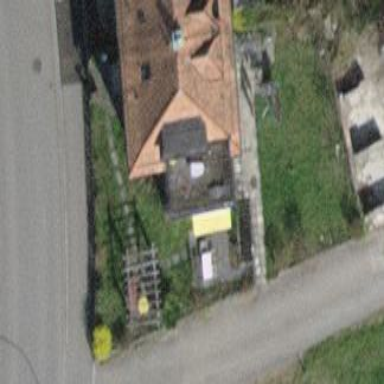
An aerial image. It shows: Semi-detached house.